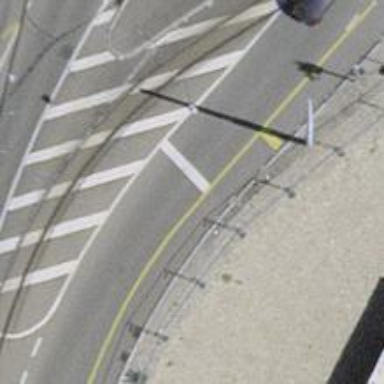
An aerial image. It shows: Road with traffic signals for signaling.